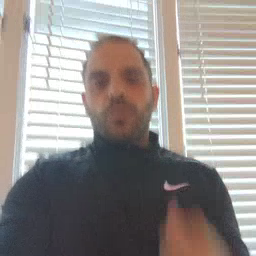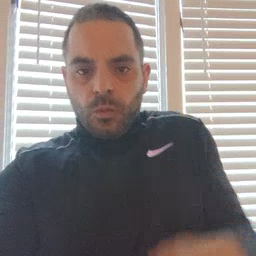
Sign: jacket